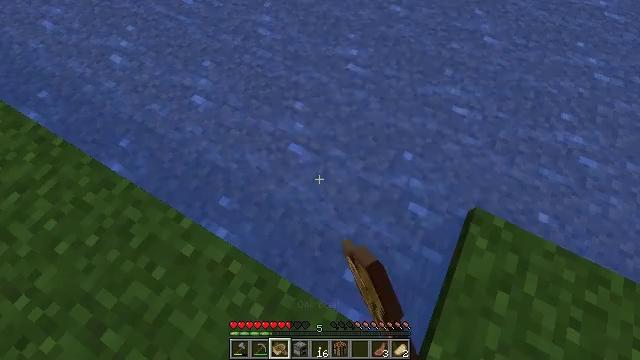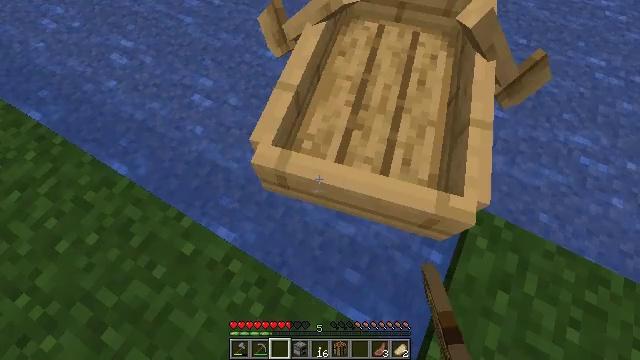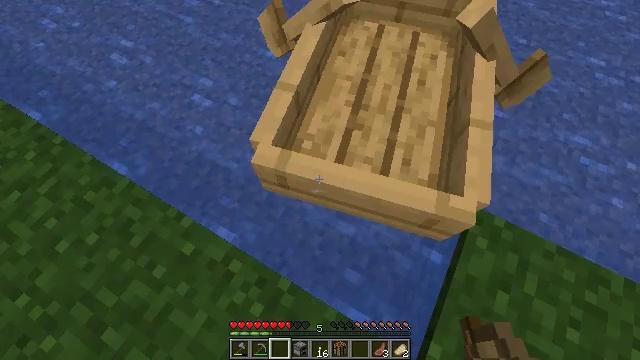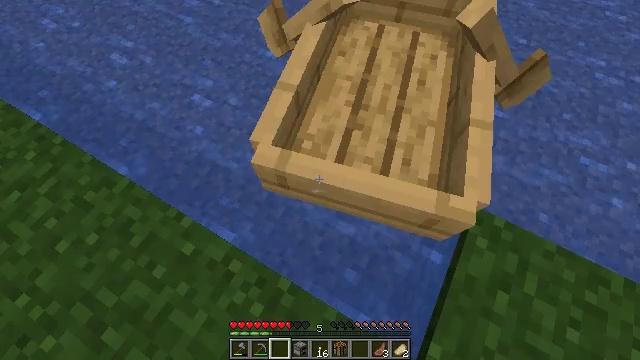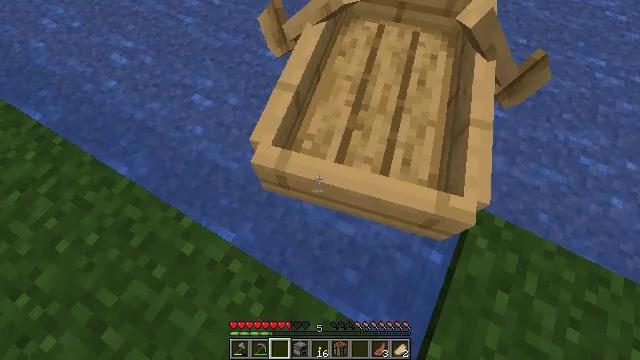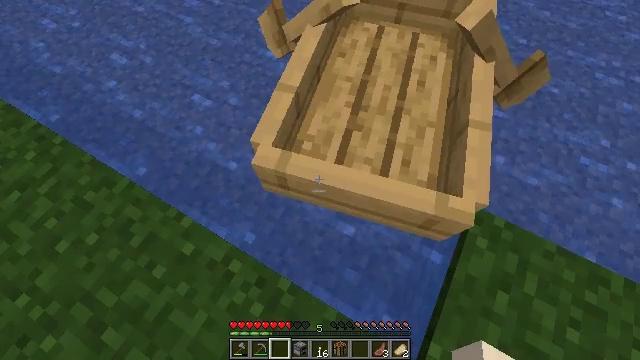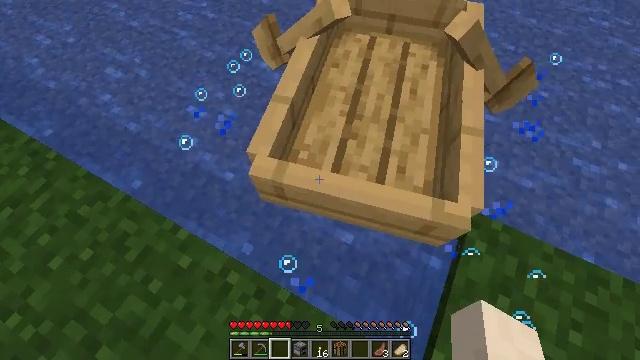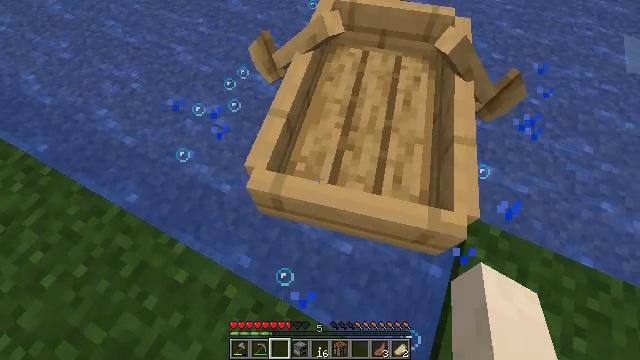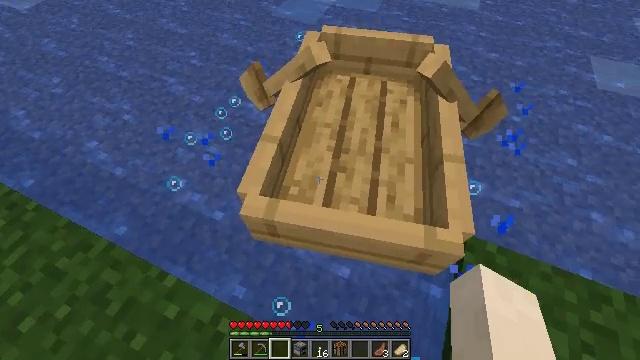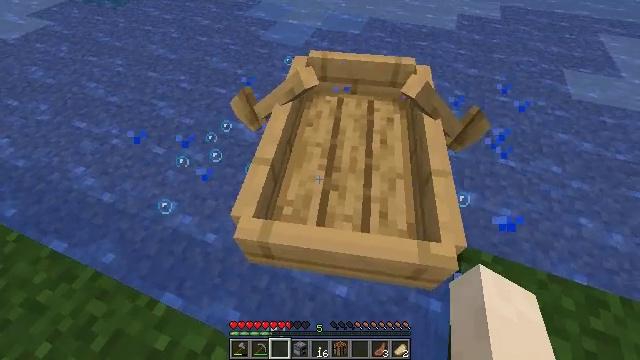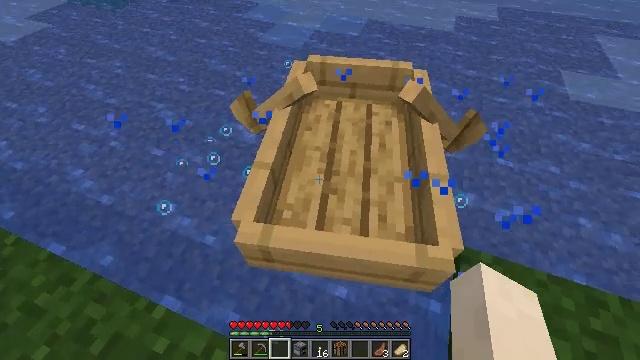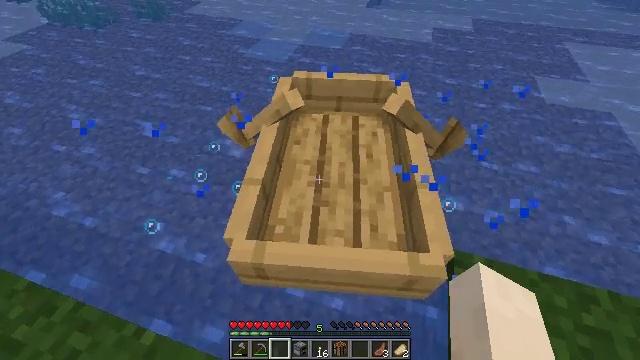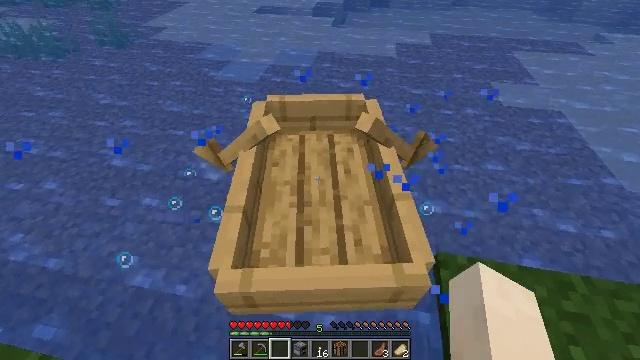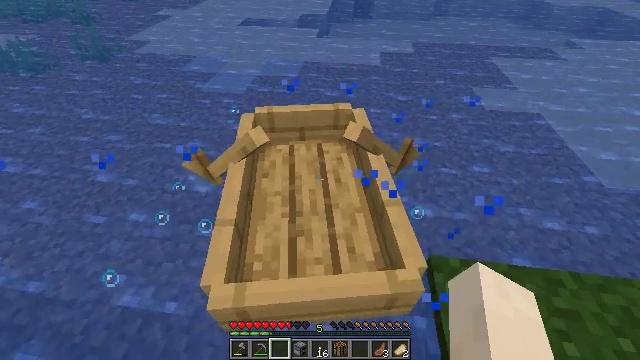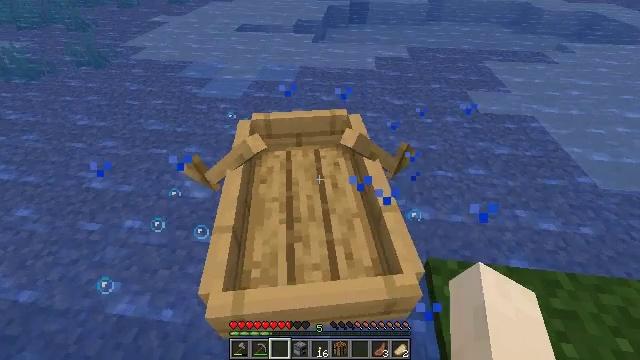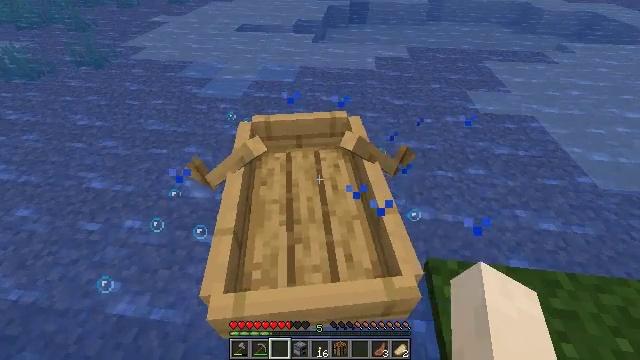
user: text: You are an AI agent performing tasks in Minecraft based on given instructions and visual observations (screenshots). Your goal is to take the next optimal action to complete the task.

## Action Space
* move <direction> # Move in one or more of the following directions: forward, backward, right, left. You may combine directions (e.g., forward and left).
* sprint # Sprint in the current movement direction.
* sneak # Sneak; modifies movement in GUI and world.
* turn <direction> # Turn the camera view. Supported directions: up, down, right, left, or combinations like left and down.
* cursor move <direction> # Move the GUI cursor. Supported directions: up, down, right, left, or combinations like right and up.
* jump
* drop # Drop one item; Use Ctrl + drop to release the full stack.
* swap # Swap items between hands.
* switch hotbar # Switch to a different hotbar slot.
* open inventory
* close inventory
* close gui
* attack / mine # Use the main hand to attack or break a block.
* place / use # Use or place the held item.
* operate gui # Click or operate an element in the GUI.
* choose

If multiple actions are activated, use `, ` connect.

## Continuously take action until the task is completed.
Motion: motion action
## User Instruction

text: Remove a lily pad from the inventory.
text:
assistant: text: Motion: use / place
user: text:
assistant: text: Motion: use / place
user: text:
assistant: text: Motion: no_op
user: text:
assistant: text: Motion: no_op
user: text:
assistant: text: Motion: no_op
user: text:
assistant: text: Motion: turn right and up
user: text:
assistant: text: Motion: turn right and up
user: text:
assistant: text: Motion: turn right and up
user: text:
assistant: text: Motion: turn right and up
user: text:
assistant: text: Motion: no_op
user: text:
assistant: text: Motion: turn right and up
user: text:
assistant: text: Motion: turn right and up
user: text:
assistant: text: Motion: turn right and up
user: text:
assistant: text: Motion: no_op
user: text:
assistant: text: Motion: use / place
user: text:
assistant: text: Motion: use / place
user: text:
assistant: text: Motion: no_op
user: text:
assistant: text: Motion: no_op
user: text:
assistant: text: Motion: no_op
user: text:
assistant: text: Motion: no_op
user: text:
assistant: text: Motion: no_op
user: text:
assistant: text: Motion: move forward
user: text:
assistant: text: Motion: move forward, turn right and up
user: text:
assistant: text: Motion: move forward, turn right and up
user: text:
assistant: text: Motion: move forward, turn right and up
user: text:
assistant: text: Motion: move forward
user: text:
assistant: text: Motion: move forward
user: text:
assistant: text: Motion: move forward, turn up
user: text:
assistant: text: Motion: move forward, turn right and up
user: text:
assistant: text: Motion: move forward, turn right and up